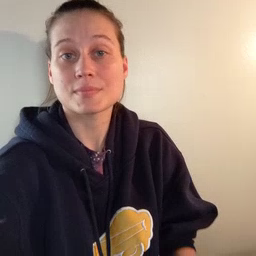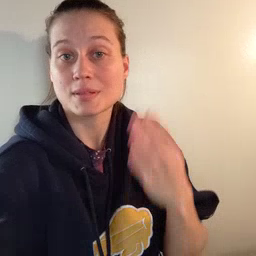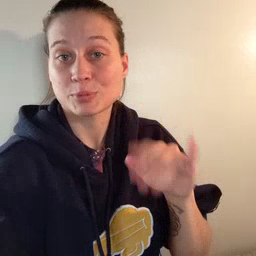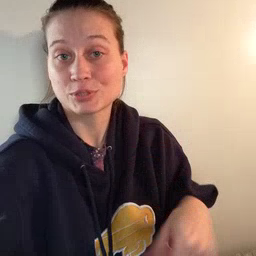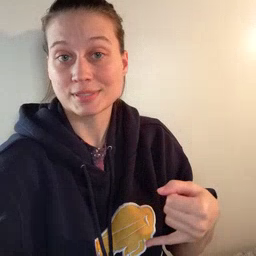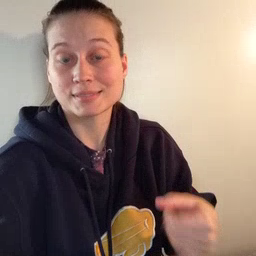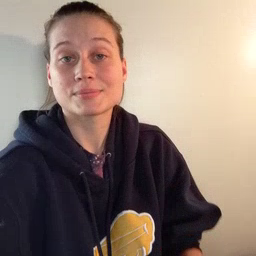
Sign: jeans